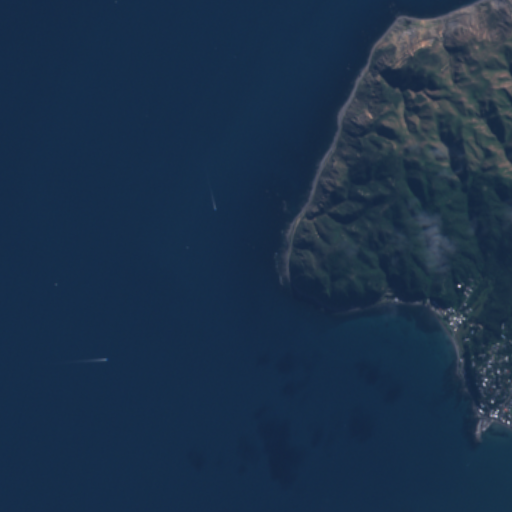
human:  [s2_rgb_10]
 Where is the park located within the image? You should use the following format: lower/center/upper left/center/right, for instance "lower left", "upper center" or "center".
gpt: The park is located in the lower right of the image.
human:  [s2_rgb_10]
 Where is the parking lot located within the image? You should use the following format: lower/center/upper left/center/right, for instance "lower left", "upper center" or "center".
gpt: The parking lot is located in the center right of the image.
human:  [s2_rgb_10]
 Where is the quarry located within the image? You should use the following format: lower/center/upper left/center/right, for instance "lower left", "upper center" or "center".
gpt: The quarry is located in the upper right of the image.
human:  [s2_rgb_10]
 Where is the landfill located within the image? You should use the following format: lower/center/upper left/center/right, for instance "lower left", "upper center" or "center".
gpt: There is no landfill in the image.